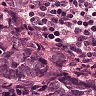
Metastatic tissue present: yes